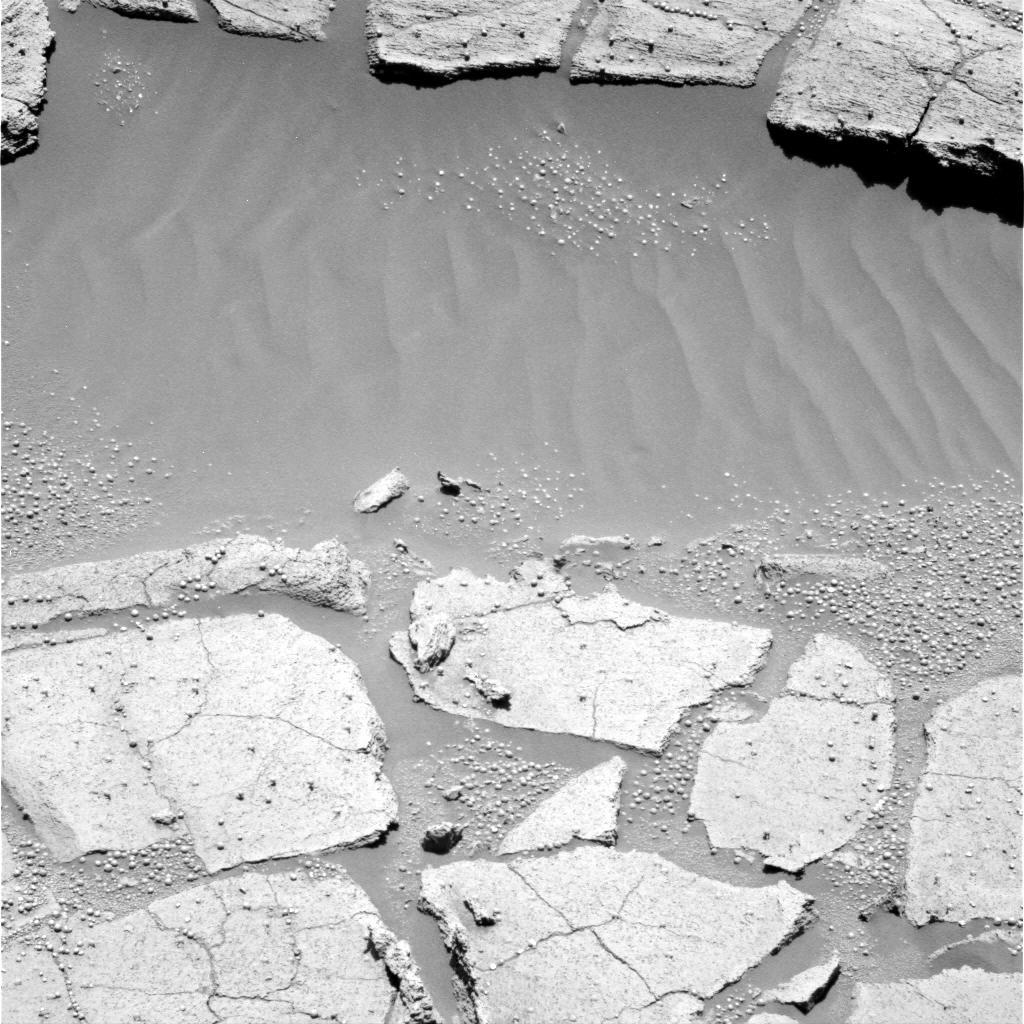
Terrain classes present: Bedrock, Gravel / Sand / Soil, Rock, Shadow